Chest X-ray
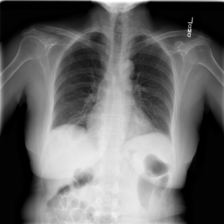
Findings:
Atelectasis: positive
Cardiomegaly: negative
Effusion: negative
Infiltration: positive
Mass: negative
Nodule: negative
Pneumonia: negative
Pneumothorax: negative
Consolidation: negative
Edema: negative
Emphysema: negative
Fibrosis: negative
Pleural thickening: negative
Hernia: negative